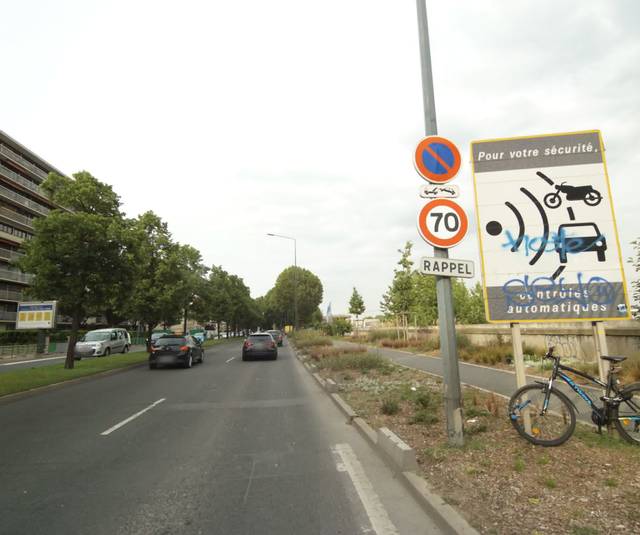
Region: France
Coordinates: 48.906, 2.29